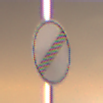
Verkehrszeichen: EndeSaemtlicherBegrenzungen
Umgebung: Outdoor, Urban
Tageszeit: Night
Wetter: PartlyCloudy
Licht: Artificial
Jahreszeit: NotSpecified
Kontrast: HighContrast